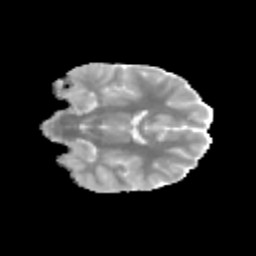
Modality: MD
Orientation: coronal
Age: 13
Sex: male
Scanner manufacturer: siemens
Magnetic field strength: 3 T
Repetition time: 3.8 s
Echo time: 0.07 s